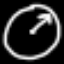
Label: clock